Question: I want to build CSS popup (or block) from three elements (top, middle, bottom).
I have always do it in simple way but there was no text area above the top/bottom part.
Now i have to build a custom background but don't have any idea how. Height of popup (block) should be dependent of content.
Is it possible to do without any JS hacks?

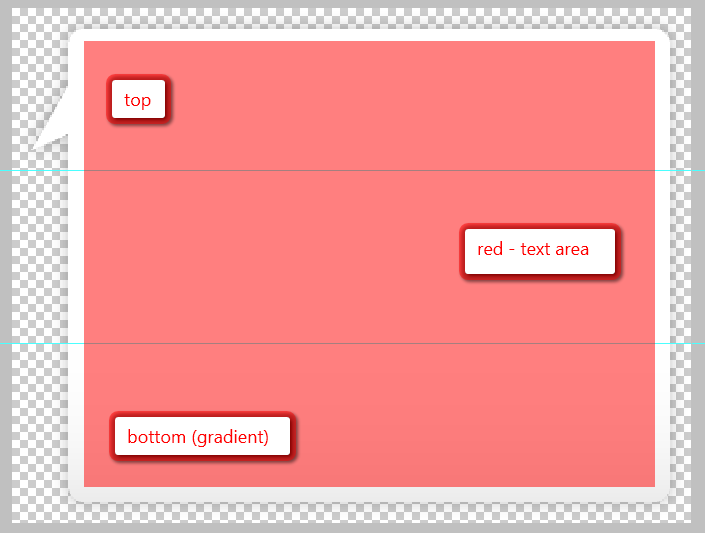
Answer: I have found simple way to do it!
First create related block, inside content and three absolute blocks. Each of color don't overlaps other! Look at the example:
HTML:
'''
<div class="popup-container">
<div class="content">
test 1<br />
test 2<br />
test 3<br />
test 4<br />
test 5<br />
test 6<br />
</div>
<div class="top"></div>
<div class="middle"></div>
<div class="bottom"></div>
</div>
'''
CSS:
'''
.popup-container {
position: relative;
}
.content {
z-index: 9999;
}
.top {
position: absolute;
width: 100%;
height: 20px;
background-color: red;
top: 0;
z-index: -1;
opacity: 0.5;
}
.middle {
position: absolute;
width: 100%;
background-color: yellow;
bottom: 40px;
top: 20px; /* height of top */
z-index: -1;
opacity: 0.5;
}
.bottom {
position: absolute;
width: 100%;
height: 40px;
background-color: blue;
bottom: 0;
z-index: -1;
opacity: 0.5;
}
'''
<URL>